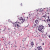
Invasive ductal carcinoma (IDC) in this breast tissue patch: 1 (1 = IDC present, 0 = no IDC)